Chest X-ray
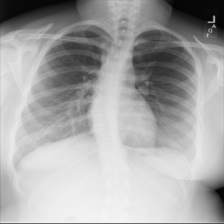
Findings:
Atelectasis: negative
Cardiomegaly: negative
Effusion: negative
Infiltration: negative
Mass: negative
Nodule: negative
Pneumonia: negative
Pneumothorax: negative
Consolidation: negative
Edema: negative
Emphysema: negative
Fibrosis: negative
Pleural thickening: negative
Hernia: negative